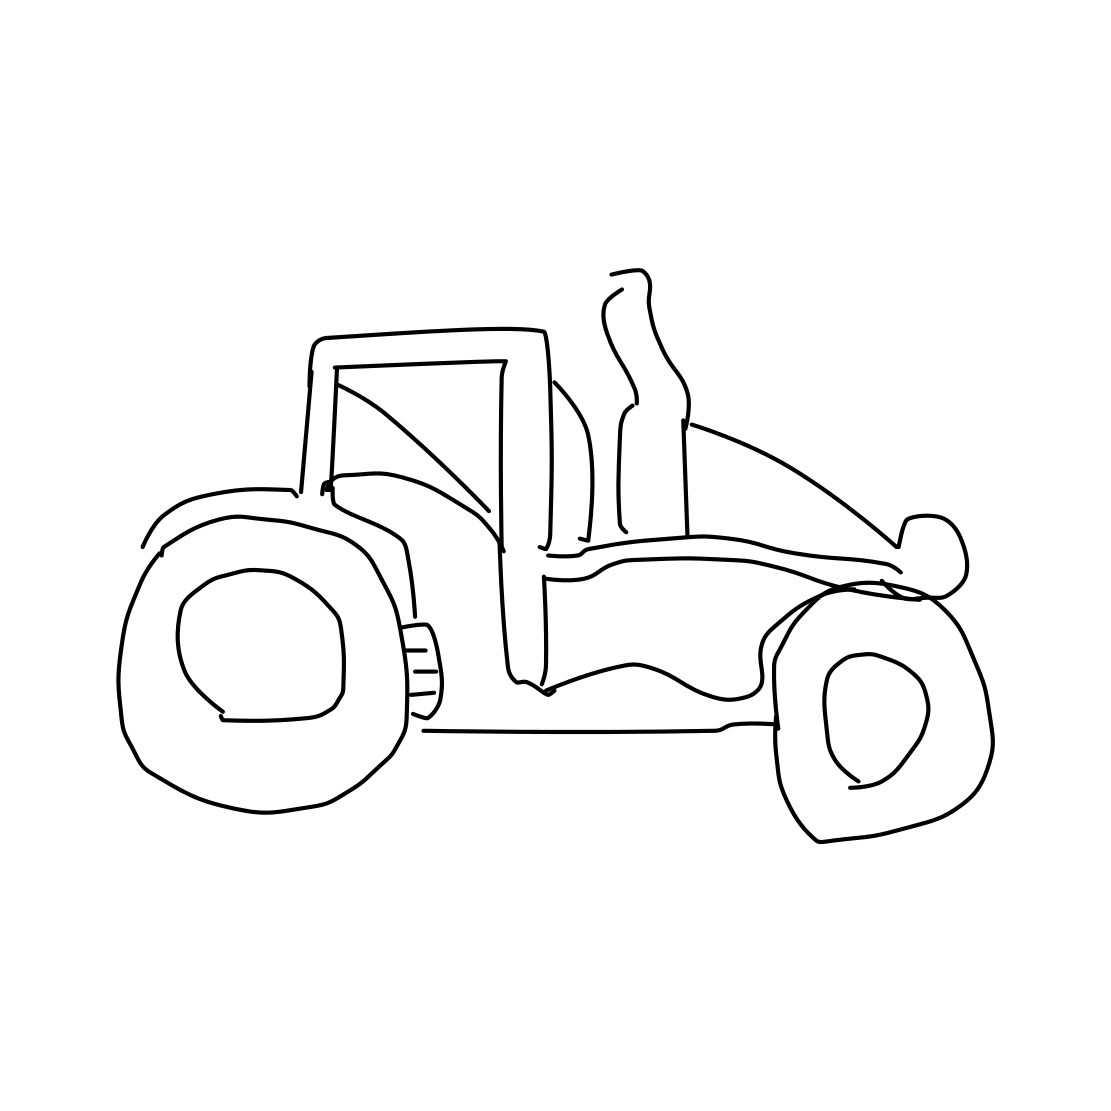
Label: tractor